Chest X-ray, PA view. Patient: 14 years old, sex M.
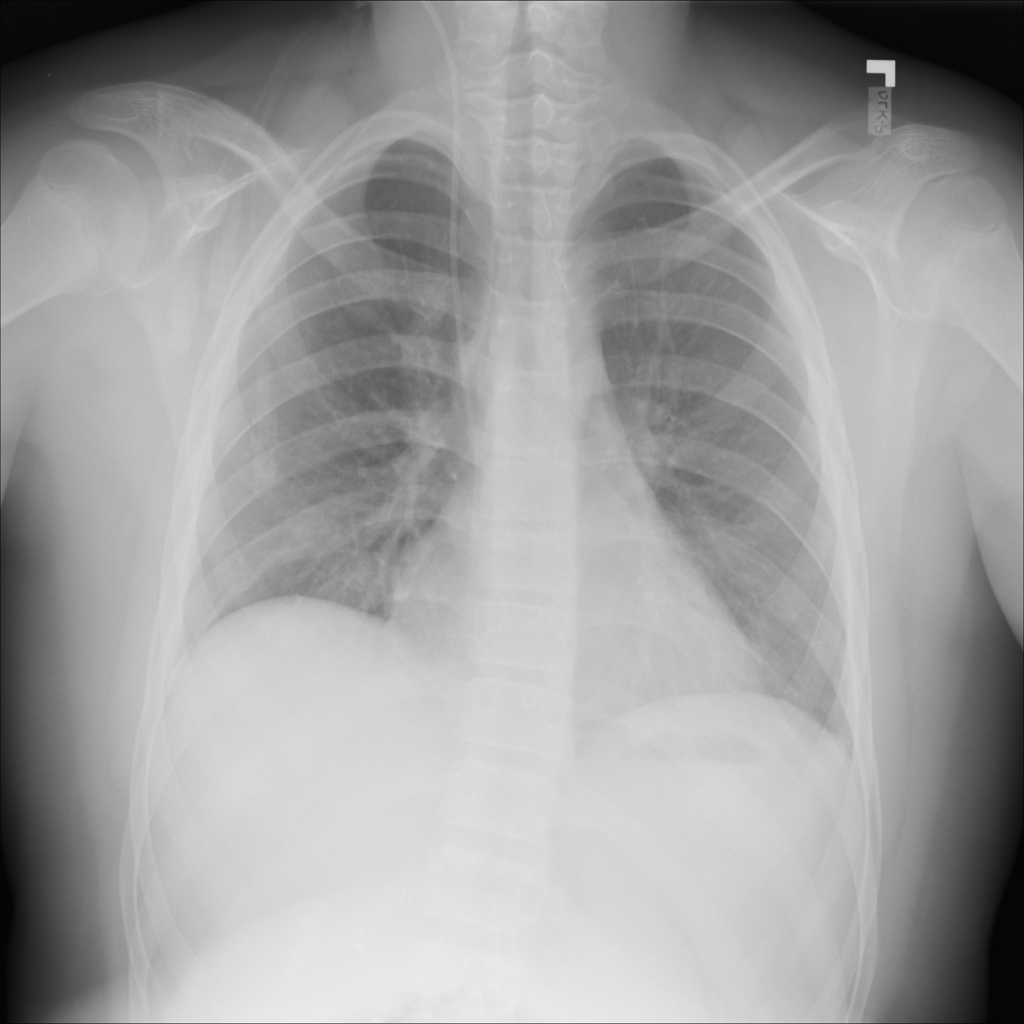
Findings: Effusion